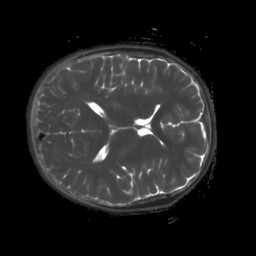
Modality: T2map
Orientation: axial
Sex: male
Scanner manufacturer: siemens
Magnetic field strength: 3 T
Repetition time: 4 s